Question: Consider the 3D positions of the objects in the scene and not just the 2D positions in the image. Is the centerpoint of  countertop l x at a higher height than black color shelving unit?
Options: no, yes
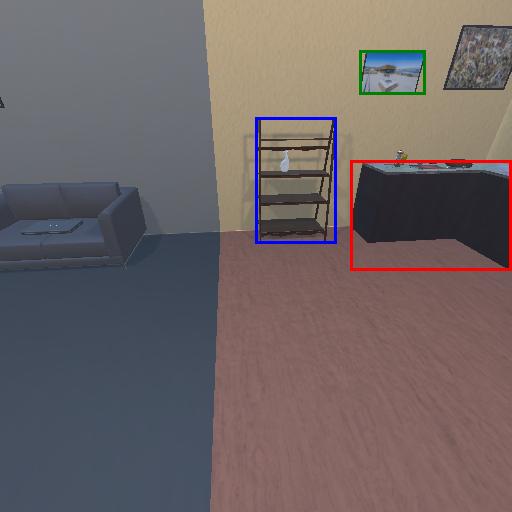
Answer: no